Question: i am learning WPF. i saw a very beautiful application called Blu Twitter client developed with WPF. their UI is really glossy.

can anyone give me some tips that how could i create this type of glossy UI with WPF. what i need to do.......need concept.
thanks
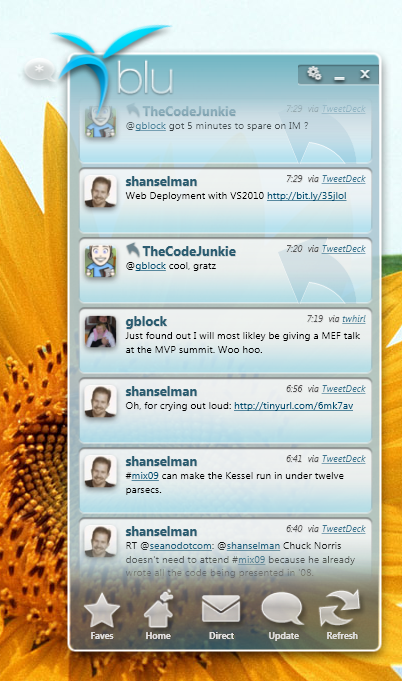
Answer: Get Expression Blend (it's free if you are student), it is fairly easy to create some fancy UIs with it - it has really nice graphical designer.
Here is tutorial, which explains how to make such glossy control: <URL> . This covers basics of how to compose the graphics from gradients and similar graphical primitives and how to make it react on mouse actions.
But be warned: it takes some graphical talent to actually create original graphics! The design above is clearly a work of graphical artist, even though I don't like it - I hate the preudo-3D effect on the navigation buttons, window state controls and message boxes. And similar window transparency tends to be counter-productive.
EDIT:
Note that Expression Blend is since the 2012 release part of the Visual Studio.